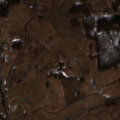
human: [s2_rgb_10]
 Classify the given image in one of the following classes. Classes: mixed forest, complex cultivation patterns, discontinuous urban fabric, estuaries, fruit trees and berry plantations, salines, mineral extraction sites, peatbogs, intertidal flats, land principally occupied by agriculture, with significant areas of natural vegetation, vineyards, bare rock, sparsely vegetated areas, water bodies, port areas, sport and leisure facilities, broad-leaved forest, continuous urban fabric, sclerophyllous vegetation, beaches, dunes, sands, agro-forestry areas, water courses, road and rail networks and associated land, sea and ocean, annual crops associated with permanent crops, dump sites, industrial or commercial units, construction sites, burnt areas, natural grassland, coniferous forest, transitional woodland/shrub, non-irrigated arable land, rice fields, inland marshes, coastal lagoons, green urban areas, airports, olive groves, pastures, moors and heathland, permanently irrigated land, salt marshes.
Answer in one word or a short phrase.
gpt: non-irrigated arable land, pastures, complex cultivation patterns, land principally occupied by agriculture, with significant areas of natural vegetation, broad-leaved forest